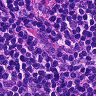
Metastatic tissue present: no